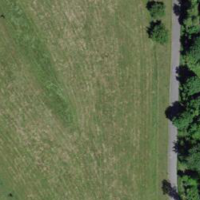
EUNIS habitat code: 24
Species observed at this site:
Fagus sylvatica